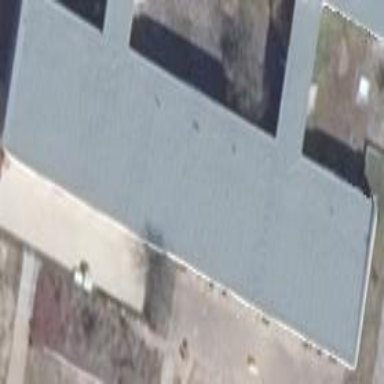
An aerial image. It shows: Kindergarten building.